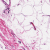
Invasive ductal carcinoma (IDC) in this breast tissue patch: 0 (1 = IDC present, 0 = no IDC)